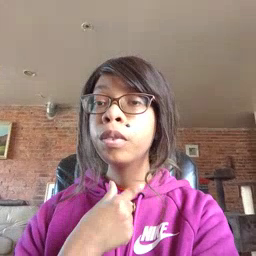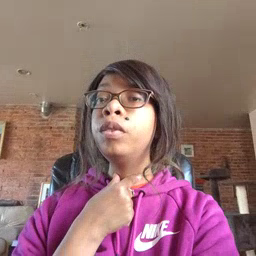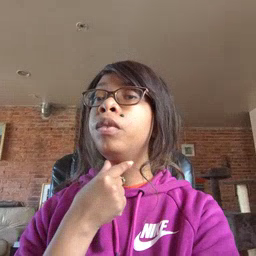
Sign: giraffe